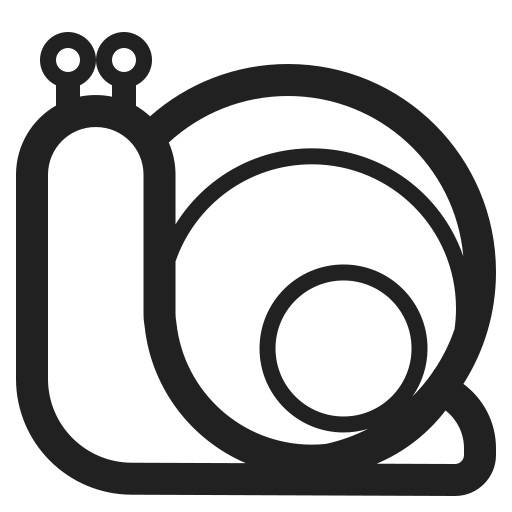
snail high contrast